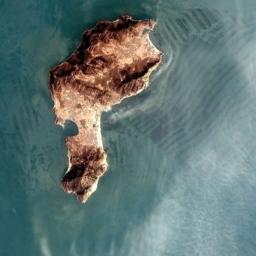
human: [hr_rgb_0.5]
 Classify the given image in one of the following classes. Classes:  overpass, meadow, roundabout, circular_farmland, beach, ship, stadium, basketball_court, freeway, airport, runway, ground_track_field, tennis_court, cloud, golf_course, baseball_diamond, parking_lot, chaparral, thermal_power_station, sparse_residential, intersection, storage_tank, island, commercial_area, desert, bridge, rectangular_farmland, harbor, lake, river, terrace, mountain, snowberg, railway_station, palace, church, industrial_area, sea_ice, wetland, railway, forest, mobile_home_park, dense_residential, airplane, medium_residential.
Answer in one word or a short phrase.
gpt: island